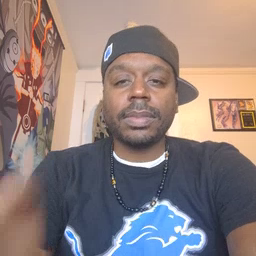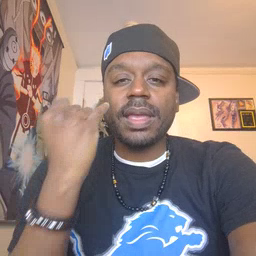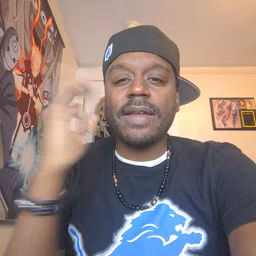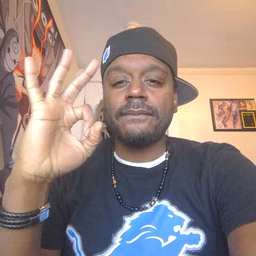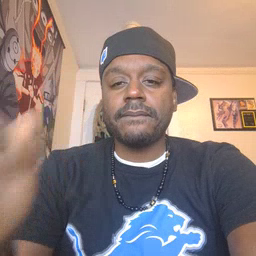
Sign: if